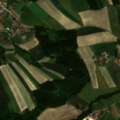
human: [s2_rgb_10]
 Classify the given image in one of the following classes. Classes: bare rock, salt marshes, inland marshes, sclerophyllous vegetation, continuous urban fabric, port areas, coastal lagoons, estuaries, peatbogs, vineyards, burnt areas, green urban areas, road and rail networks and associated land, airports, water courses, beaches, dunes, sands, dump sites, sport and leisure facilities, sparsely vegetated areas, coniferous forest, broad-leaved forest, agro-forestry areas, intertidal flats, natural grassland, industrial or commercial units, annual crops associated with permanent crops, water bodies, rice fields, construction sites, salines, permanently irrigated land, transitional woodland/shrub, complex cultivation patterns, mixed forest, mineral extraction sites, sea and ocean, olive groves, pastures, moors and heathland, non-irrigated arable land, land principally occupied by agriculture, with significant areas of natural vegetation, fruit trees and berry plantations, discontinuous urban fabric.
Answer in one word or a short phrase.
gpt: discontinuous urban fabric, non-irrigated arable land, land principally occupied by agriculture, with significant areas of natural vegetation, mixed forest